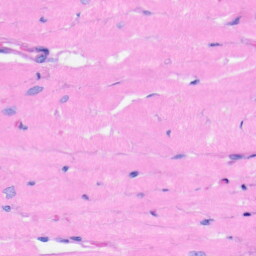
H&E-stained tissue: Heart